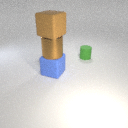
large brown rubber cube above large blue rubber cube